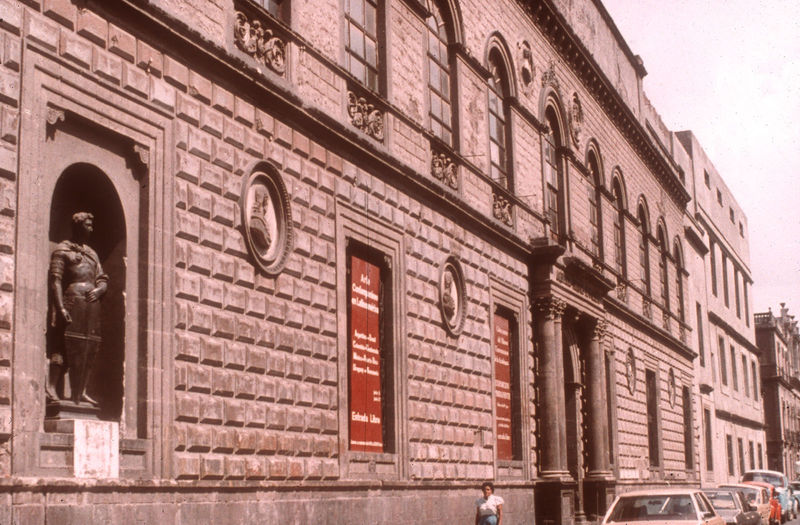
Titel: Academia de San Carlos (de la nueva Espana)
Künstler: Javier Cavallari
Standort: Mexico City (Amerika - Mexiko)
Schlagwörter: menschen, braun, fenster, frau, marmor, straße, säule, säulen, tür, weiss, gebäude, haus, rot, beige, muster, rock, bluse, stein, steine, figur, klassizismus, skulptur, statue, deutschland, relief, bogen, fassade, mauer, farbe, auto, figuren, büste, foto, eingang, eisen, fugen, nische, medaillon, rundfenster, draußen, kreise, plakat, ausstellung, portal, medallion, sandstein, florenz, etagen, museum, spaziergänger, autos, nischen, architekt, bossenquader, zweistöckig, fasade, rustico, museeum, aufwendig, enausschnitt, grafrelief